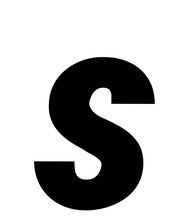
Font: Roboto-Italic_Condensed_Black_Italic